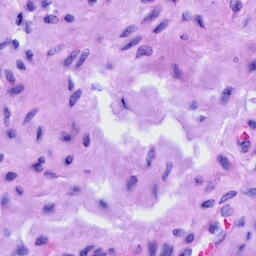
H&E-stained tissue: Cervix